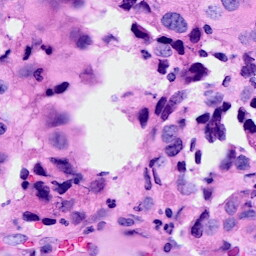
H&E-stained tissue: Breast